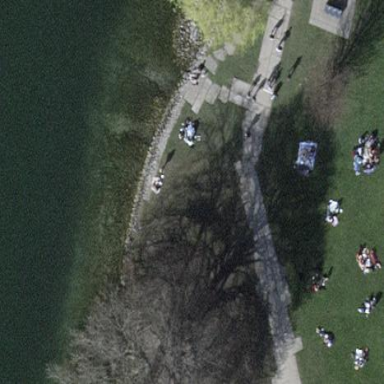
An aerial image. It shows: Lovely park for leisure and relaxation.